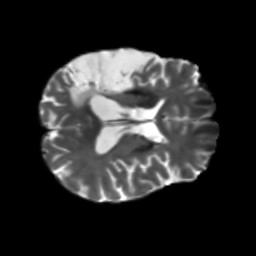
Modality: T2w
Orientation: axial
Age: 66
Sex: male
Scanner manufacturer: siemens
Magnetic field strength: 3 T
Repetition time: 5.25 s
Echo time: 0.08 s